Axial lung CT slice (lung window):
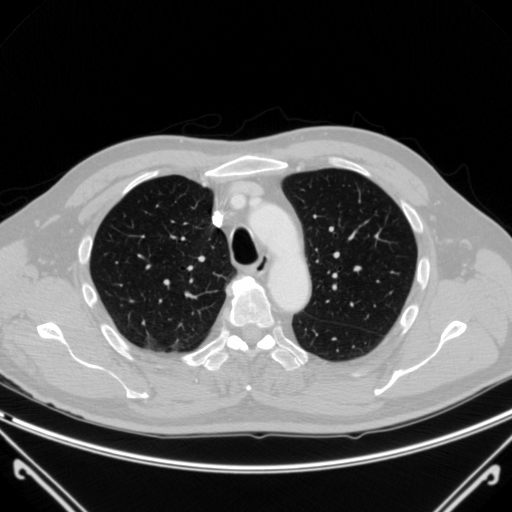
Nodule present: no